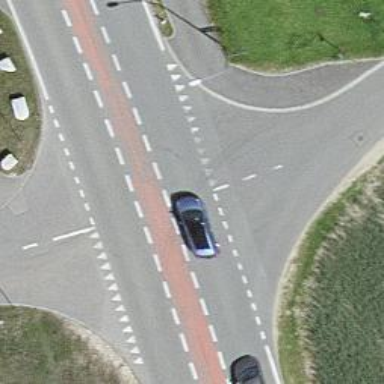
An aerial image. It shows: Road with "give way" sign.